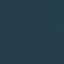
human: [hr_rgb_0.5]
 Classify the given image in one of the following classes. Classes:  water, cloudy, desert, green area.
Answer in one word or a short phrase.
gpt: water